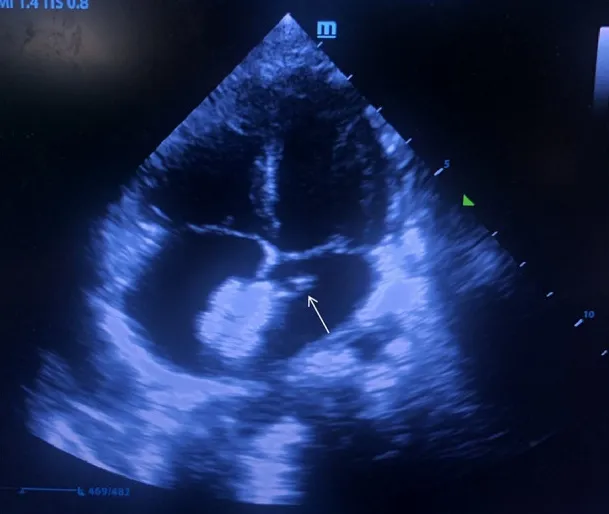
Floating thrombus in the edge of the left atrial disc of the occluder (white arrow).
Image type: radiology (ultrasound)